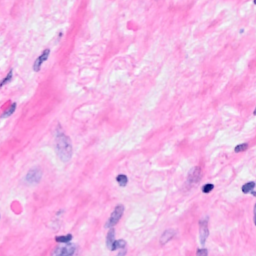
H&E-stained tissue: Breast